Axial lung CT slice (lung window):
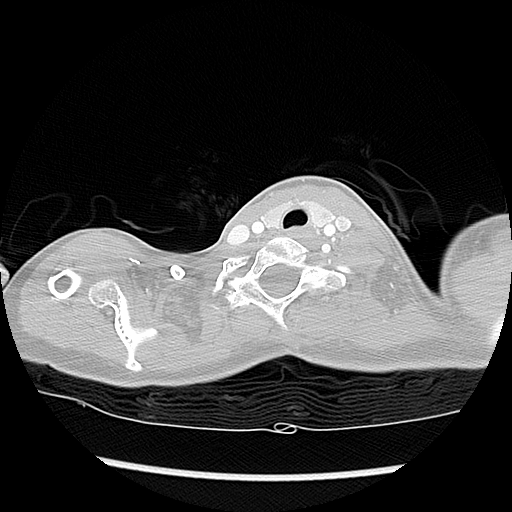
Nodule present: no